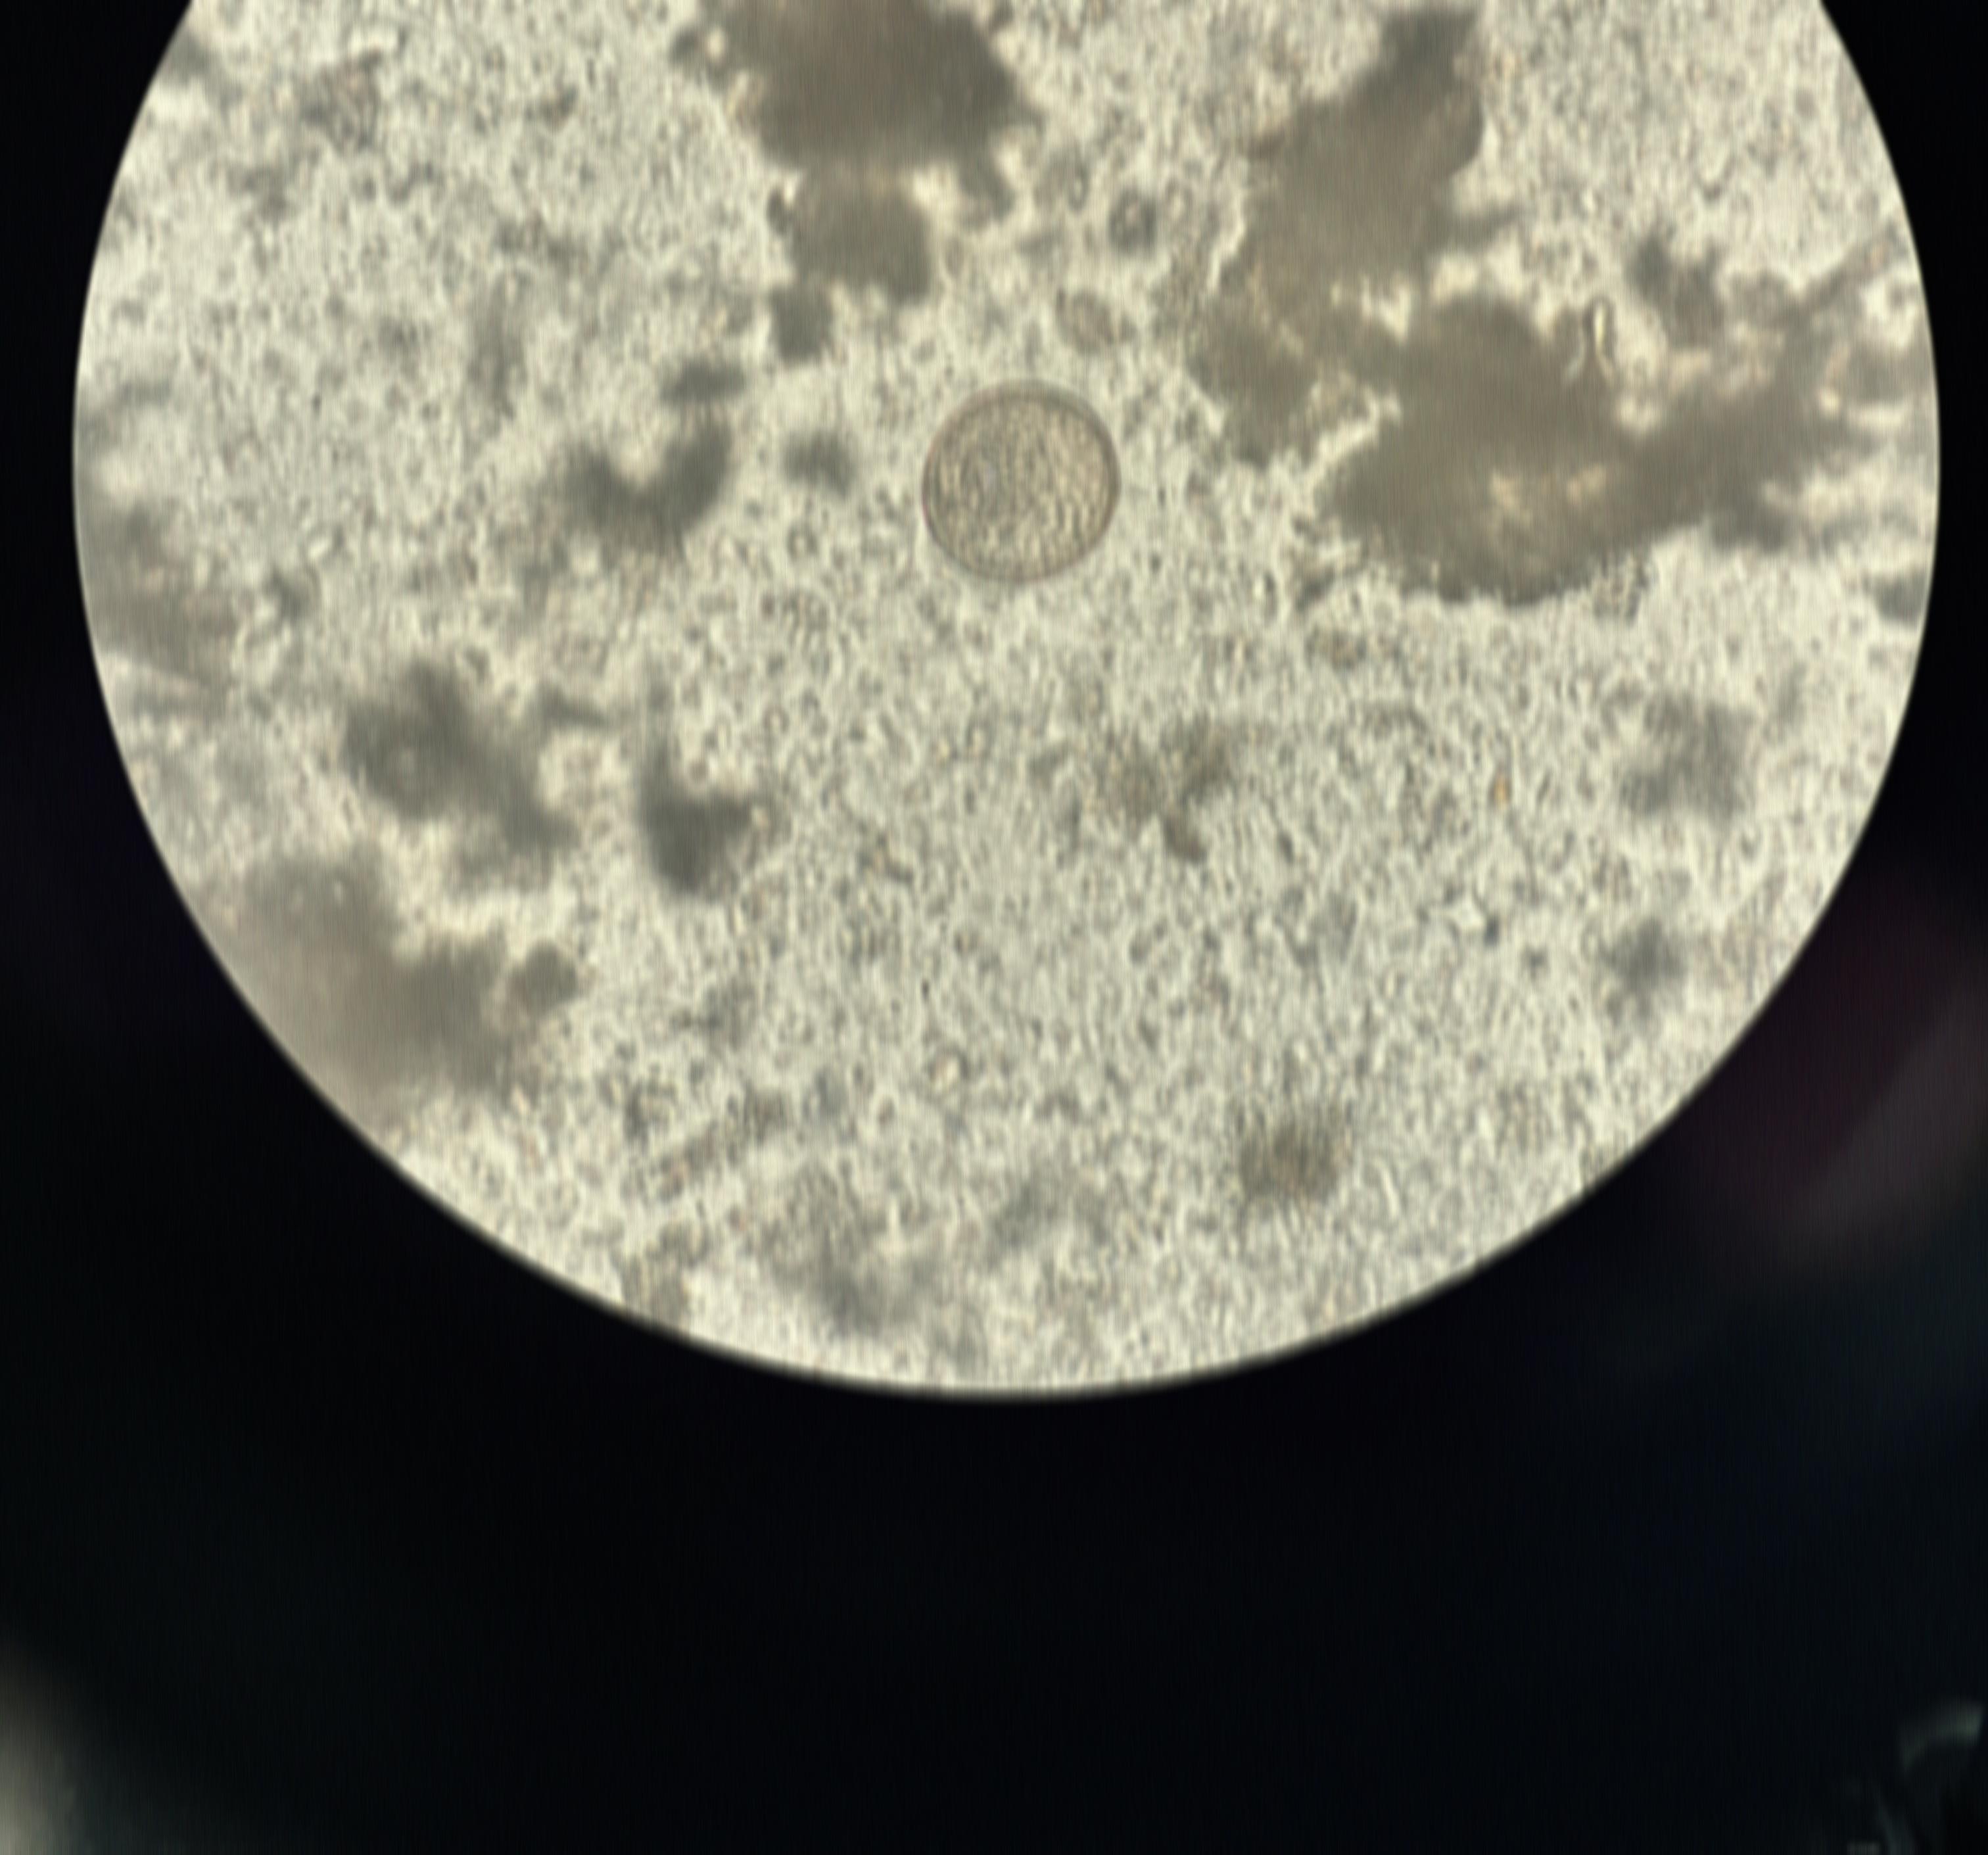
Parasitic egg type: Hymenolepis diminuta